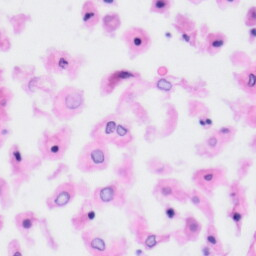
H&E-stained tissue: Tonsil